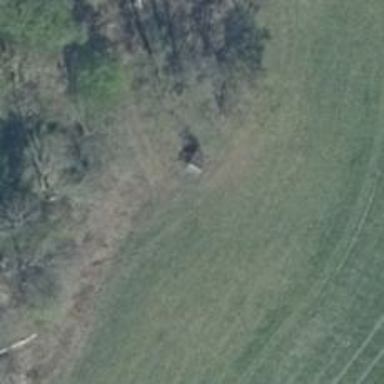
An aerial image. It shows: Hunting stand.